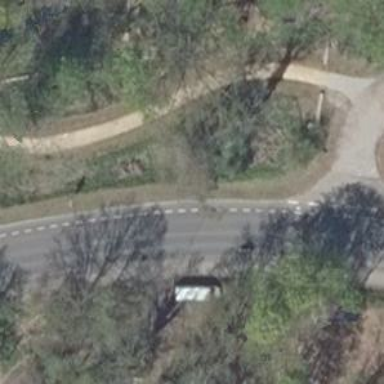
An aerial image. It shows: Secondary road with asphalt surface. There is separate sidewalk and cycle lane on the left side. The cycle lane is marked with dashed lines for separation.